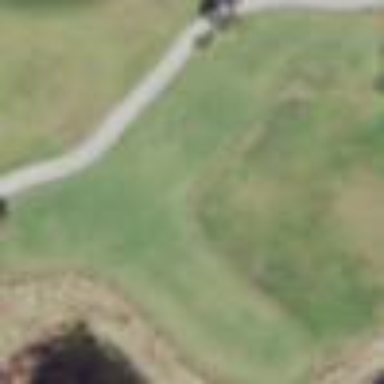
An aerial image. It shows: Golf tee on grassy land.